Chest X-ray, AP view. Patient: 62 years old, sex F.
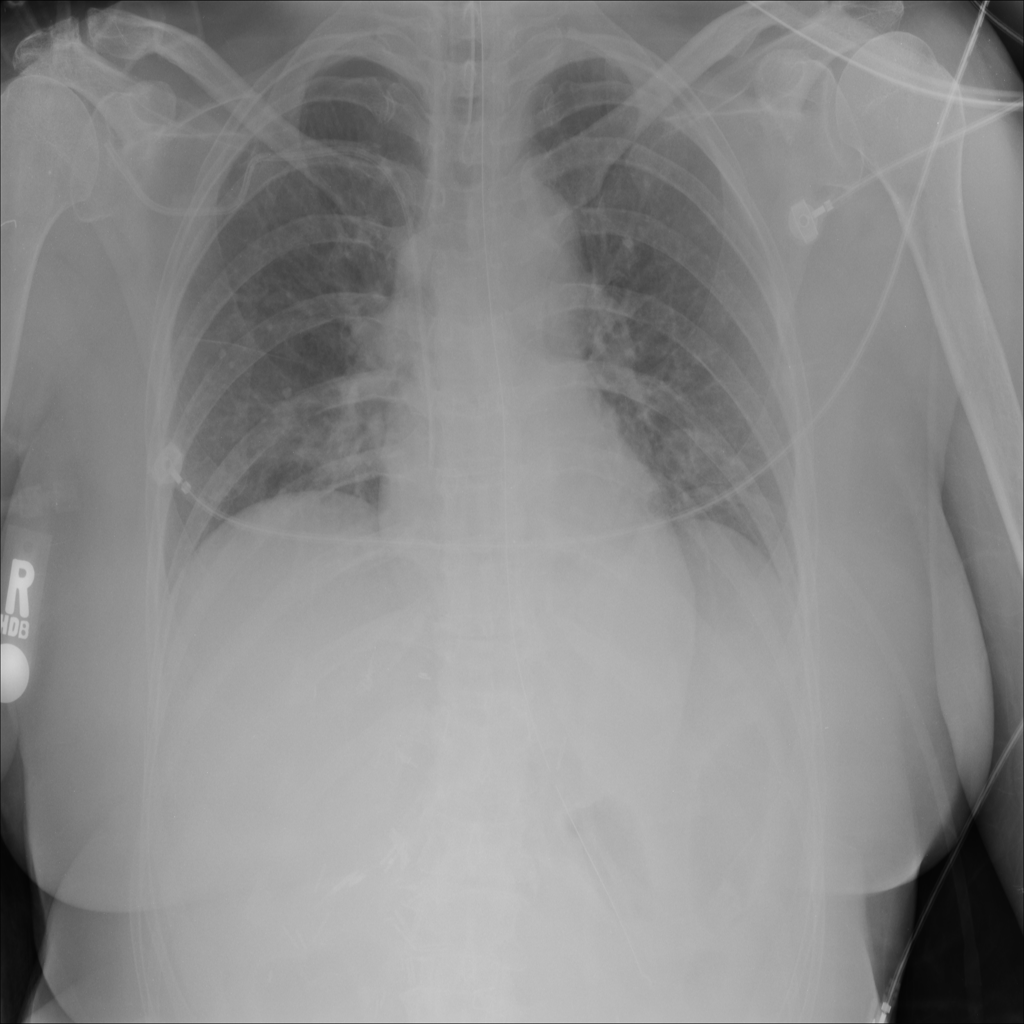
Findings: No Finding